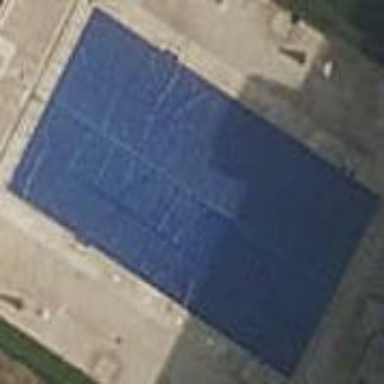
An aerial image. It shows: Swimming pool located in leisure land.